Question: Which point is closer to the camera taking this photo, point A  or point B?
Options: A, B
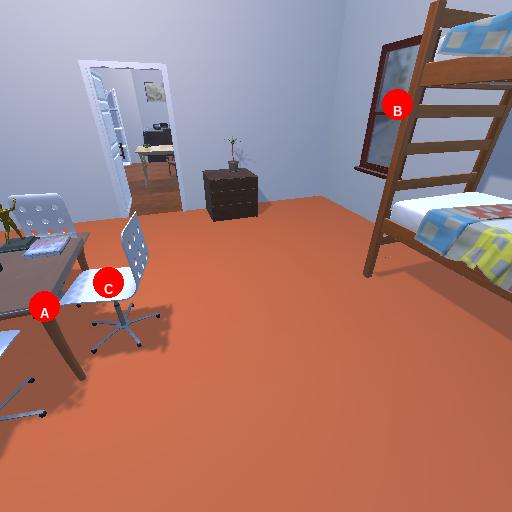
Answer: A